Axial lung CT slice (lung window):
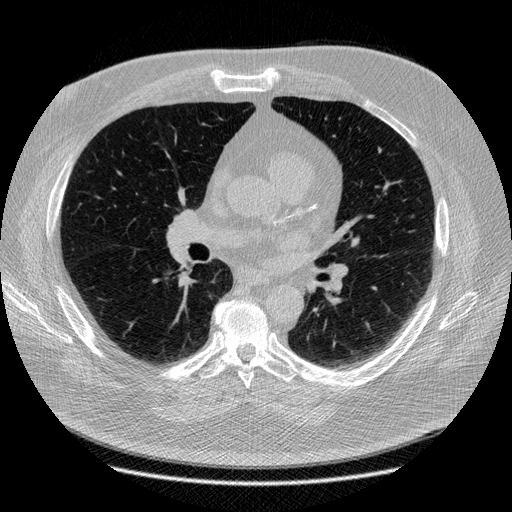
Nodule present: no